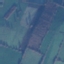
Land use / land cover class: Pasture